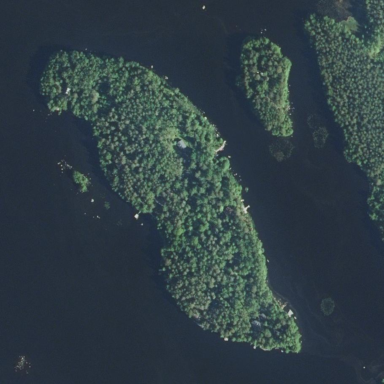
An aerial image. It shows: Islet.